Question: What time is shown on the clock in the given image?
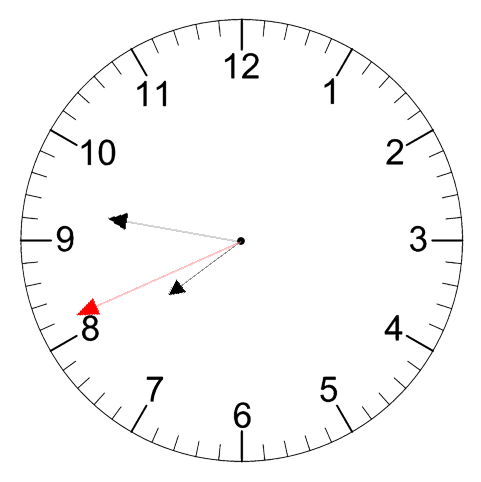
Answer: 07:46:41